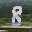
Label: 8